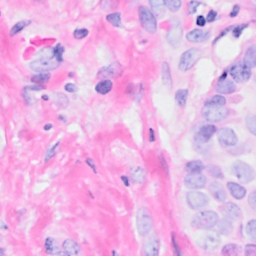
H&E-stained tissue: Breast